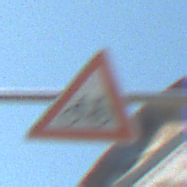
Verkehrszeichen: RadverkehrRechts
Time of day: MorningAfternoon
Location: Outdoor (Special)
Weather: Clear
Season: NotSpecified
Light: Natural